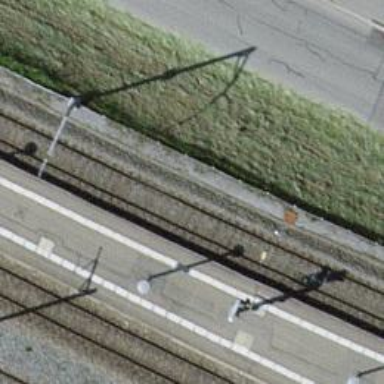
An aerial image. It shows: Railway signal.